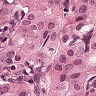
Metastatic tissue present: yes